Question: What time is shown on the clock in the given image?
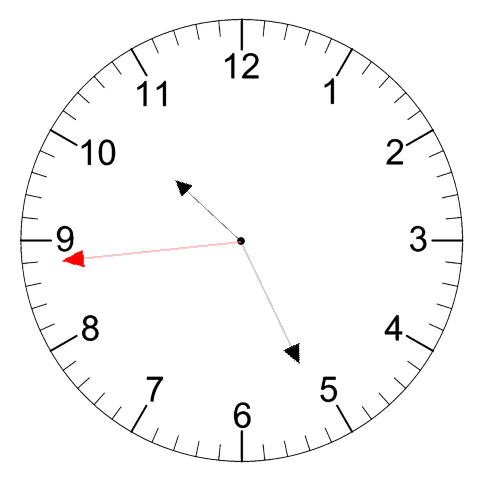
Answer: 10:25:44